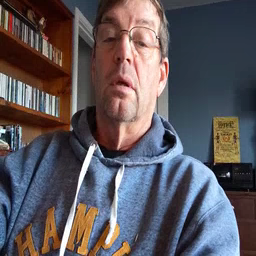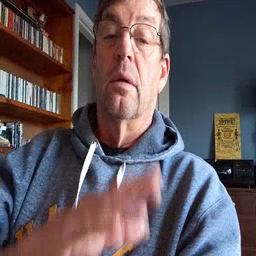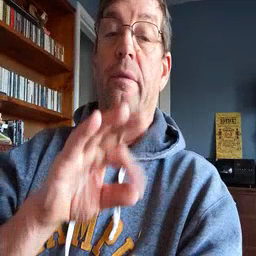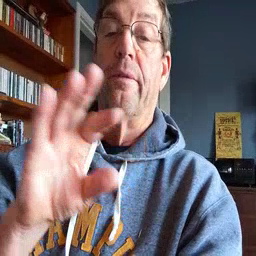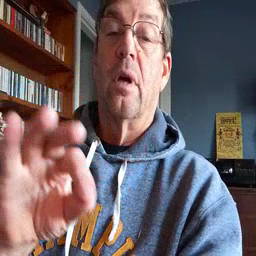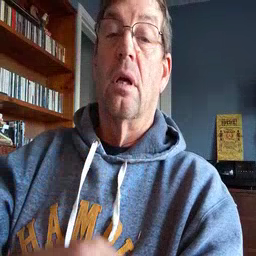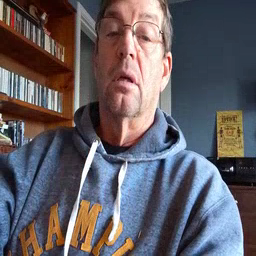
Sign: frenchfries